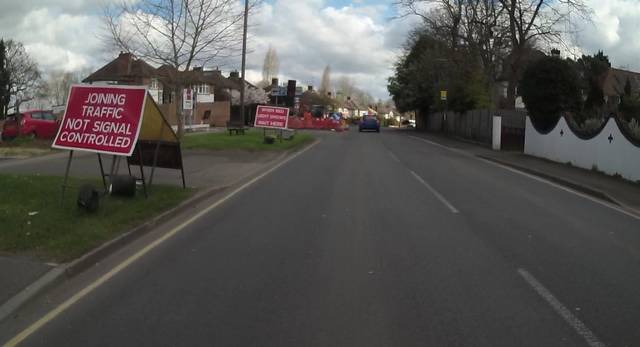
Region: United Kingdom
Coordinates: 51.32, -0.5514